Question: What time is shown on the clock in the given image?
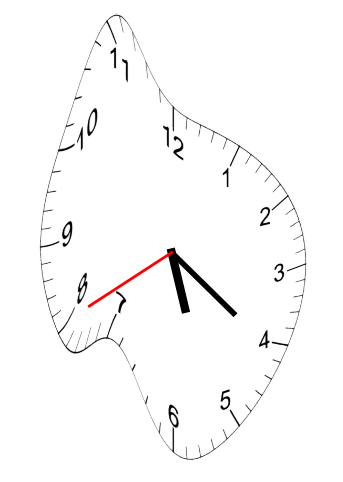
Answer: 05:20:40